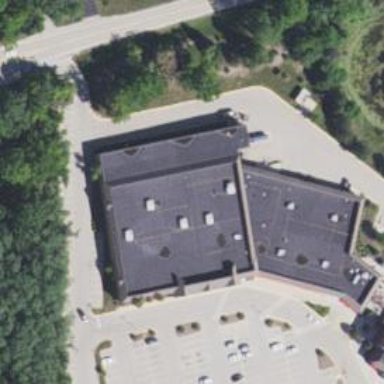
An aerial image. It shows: Retail building.